Question: If so, what is the appropriate way to specify an x64 build?
In my .wxs file, I have something like this:
'''
<Package Description ="$(var.pkgDescription)"
Comments ='Produced: Sun 17 April 2011'
Manufacturer ="Mfr name here"
InstallerVersion ='200'
Platform ='$(var.Platform)'
Compressed ='yes' />
'''
...where I use '-dPlatform=x64' on the candle.exe command line. This seems to work.
But, in the WIX3 documentation, it states that both the 'Platform' attribute and the 'Platforms' attribute are deprecated. It does not describe what replaces them, or what developers should use in place of these.

When I remove the Platform attribute from the above element, and run the build, I get an ICE80 error:
> Product.wxs(285) : error LGHT0204 : ICE80: This package contains 64 bit component 'C.Textfiles' but the Template Summary Property does not contain Intel64 or x64.
It builds successfully if I use the 'Platform' attribute, but because of the documentation, I am unsure if this is correct.
What is the proper way to build an x64 MSI??
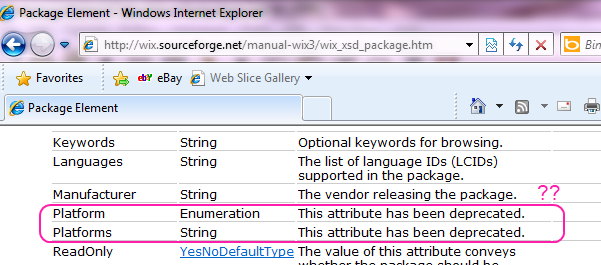
Answer: Package/@Platform isn't deprecated -- please open a bug on SourceForge so the doc can be fixed. But it's not necessary: See <URL>.